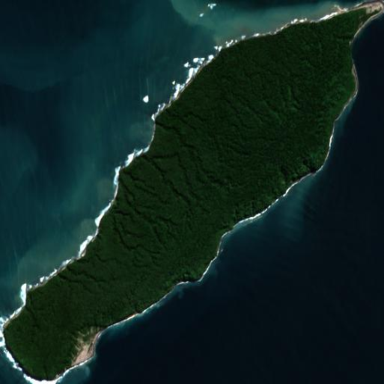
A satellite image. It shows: Island characterized by forested land use along the coastline.